Question: I'm working in .
My user can draw some lines & line-segments, which I store in a custom object class, but basically in startX-Y & endX-Y.
Now I want to find, actually only the polygon where the ball is inside, but after reading and researching about some algoirthms etc. I think I have to find all polygons and serach after that the right one.
Is there anyone with some example code, c#, java objective-c !?
I tried several times with some pseudo-code explanations, I don't get it.

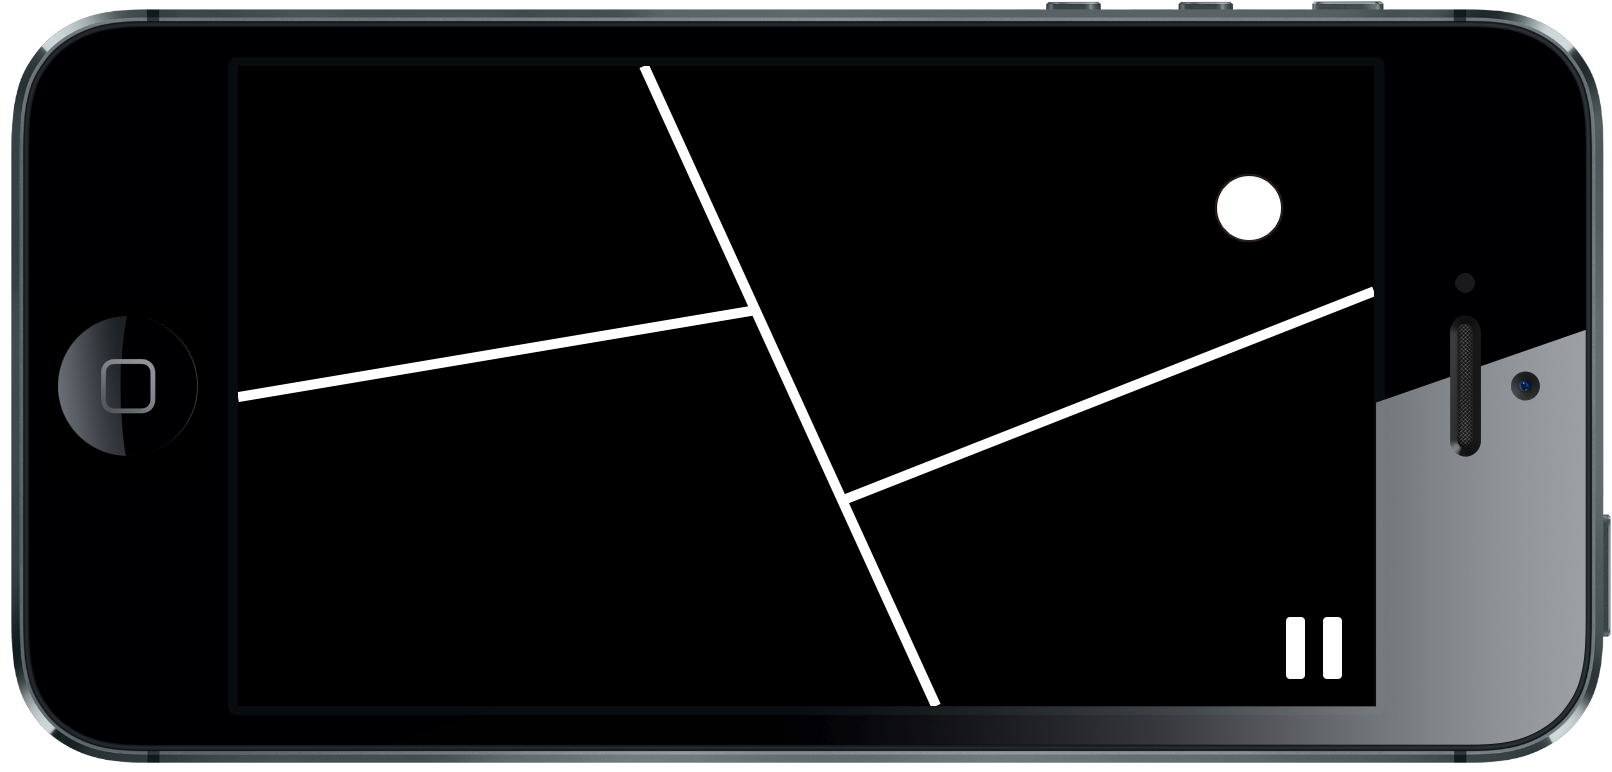
Answer: ## Overview
There are a number of different interesting questions at play here:
Now It seems you've already answered part 1. So we focus on parts 2 and 3.
For part 2, we will also be interested in asking:
We refer to here for the solution to 4 <URL>
The full implementation can be done efficiently if you are careful with the data structures you are using. This is left as a simple exercise. Let me know if I have done something incorrect here or you do not understand something. I look forward to playing your game when its ready!
## Solution to Part 3
In fact 3 is easy from 2, since if we know the active set of line segments containing the ball (this is a list of pairs of tuples ((x_1start,y_1start), (x_1end, y1_end))), there are two ways to compute the area. The first is to do a straightforward algorithm to compute the area of the convex hull formed by all start and end points in this list of tuples. Look up more sophisticated algorithms for area, but if you cannot find one, note that the hull with n sides has n-2 non-overlapping triangles, and the area of triangles is easy to compute (<URL>. Note:
'''
area = abs((x1-x2)*(y1-y3)-(y1-y2)*(x1-x3)) for triangle (x1,y1)(x2,y2)(x3,y3)
'''
Now if you sort all (x,y) points by their angle about the positive x axis, then we simply fix the first point, and consecutively walk through the remaining pairs and find the areas of those triangles. Left as an easy exercise why this sorting step is required (hint: draw a picture).
## Solution to Part 2
Now the tough part is 2. Given that we have an active set of line segments enclosing the ball, how do we add a new line, and then adjust the size and number of line segments inside our active set. Note that at the beginning of the game there are precisely 4 lines in the active set which are the borders of the screen (this will be our base case if you like induction).
Now suppose we have an arbitrary active set containing the ball, and the user adds a new line, we assume it hits exactly two existing line segments and does not cross any line segments (by part 1 algorithm). Now we need to modify the active set. By algorithm 1, we know which line segments are hit by this point. So the only way that the active set can change is if both line segments hit by this point are in the active set (draw a picture to see this fact).
Now assume that the new line segment hits two lines inside the active set (this means it essentially splits the active set into two convex hulls). If we maintain our active set in a rotated order (that is to say we ensure that it is always sorted by angle about the positive x axis), we simply need to add our new points in a way that maintains this sorted ordering. So for instance suppose our points of the active set (collapsing line segments to single lines) are:
'''
[(x1, y1), (x2, y2), (x3, y3), ..., (xn, yn), (x1, y1)]
'''
And we want to add the new line segment ((x', y'), (x'', y'')), and our new set looks like:
'''
[(x1, y1), (x2, y2), (x', y'), (x3, y3), ..., (xn, yn), (x'', y''), (x1, y1)]
'''
Then there are now two convex hulls that are formed:
'''
1. [(x1, y1), (x2, y2), (x', y'), (x'', y''), (x1, y1)]
2. [(x', y'), (x3, y3), ..., (xn, yn), (x'', y'')]
'''
So the only remaining question is which is our new active set. Simply use algorithm 4.
## Data Structures for Part 2
First we need the classes line segment and point (im avoiding implementing things like equals, hashcode for simplicity):
'''
class Point {
public int x;
public int y;
}
class LineSegment {
public Point lineStart;
public Point lineEnd;
}
'''
Now we can represent our active set datastructure:
'''
class ActiveSet {
public List<Line> thesortedlist;
}
'''
Now we first initialize our active set with four lines and denote the center of the screen as (0,0):
'''
LineSegment TopBorder = new LineSegment(new Point(10, 10), new Point(-10, 10));
LineSegment LftBorder = new LineSegment(new Point(-10, 10), new Point(-10, -10));
LineSegment BtmBorder = new LineSegment(new Point(-10, -10), new Point(10, -10));
LineSegment RightBorder = new LineSegment(new Point(10, -10), new Point(10, 10));
ActiveSet activeset = new ActiveSet();
activeSet.theActiveLines.add(TopBorder);
activeSet.theActiveLines.add(LftBorder);
activeSet.theActiveLines.add(BtmBorder);
activeSet.theActiveLines.add(RightBorder);
'''
Now say the user adds a line from point (0, 10) to (10, 0), so this is a diagonal (call it newSegment) and the new active set will look like:
'''
------
- -
- -
- -
- -
- -
- B -
- -
-----------
'''
Note the cut in the upper right corner, and B denotes the ball. Now by algorithm 1 we know that lines TopBorder and RightBorder are hit. Now both of these are inside the activeset (we can test membership faster by using a hashmap). Now we need to form two activesets as follows:
'''
ActiveSet activesetLeft = new ActiveSet();
ActiveSet activesetRight = new ActiveSet();
'''
Now in order to build these sets proceed as follows:
'''
List<LineSegment> leftsegments = activeset.GetSegmentsBetween(TopBorder,
RightBorder);
List<RightSegment> rightsegments = activeset.GetSegmentsBetween(RightBorder,
TopBorder);
'''
This function GetSegmentsBetween(LineSegment firstline, LineSegment secondline) should just locate firstline in the list and then return all elements until it finds secondline (this may need to do two passes through the list). It should not include these firstline or secondline in its return value. Now suppose we have activesetLeft and activesetright, we need to do the following:
'''
activesetLeft.append(new Line(secondLine.lineStart, newSegment.lineStart));
activesetLeft.append(newSegment);
activesetLeft.append(new Line(newSegment.lineEnd, firstLine.lineEnd));
activesetRight.append(new Line(firstLine.lineStart, newSegment.lineEnd));
activesetRight.append(new Line(newSegment.lineEnd, newSegment.lineStart));
activesetRight.append(new Line(newSegment.lineStart, secondLine.lineEnd));
'''
It is really hard to understand in code, but the order of everything above is important, sicne we want to maintain sorted going in counterclockwise order.
It is left as an exercise how you can speed this up (in fact you dont need to build two active sets, just first figure out if the ball is above or below the new segment and build the left or right activeset accordingly).